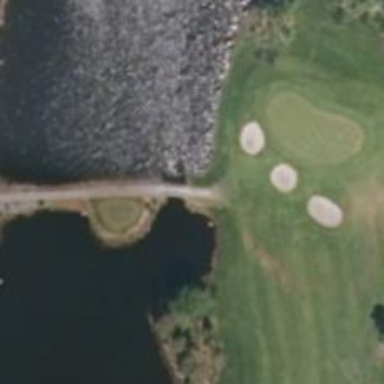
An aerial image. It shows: Path bridge with view of golf course.